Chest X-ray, PA view. Patient: 34 years old, sex F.
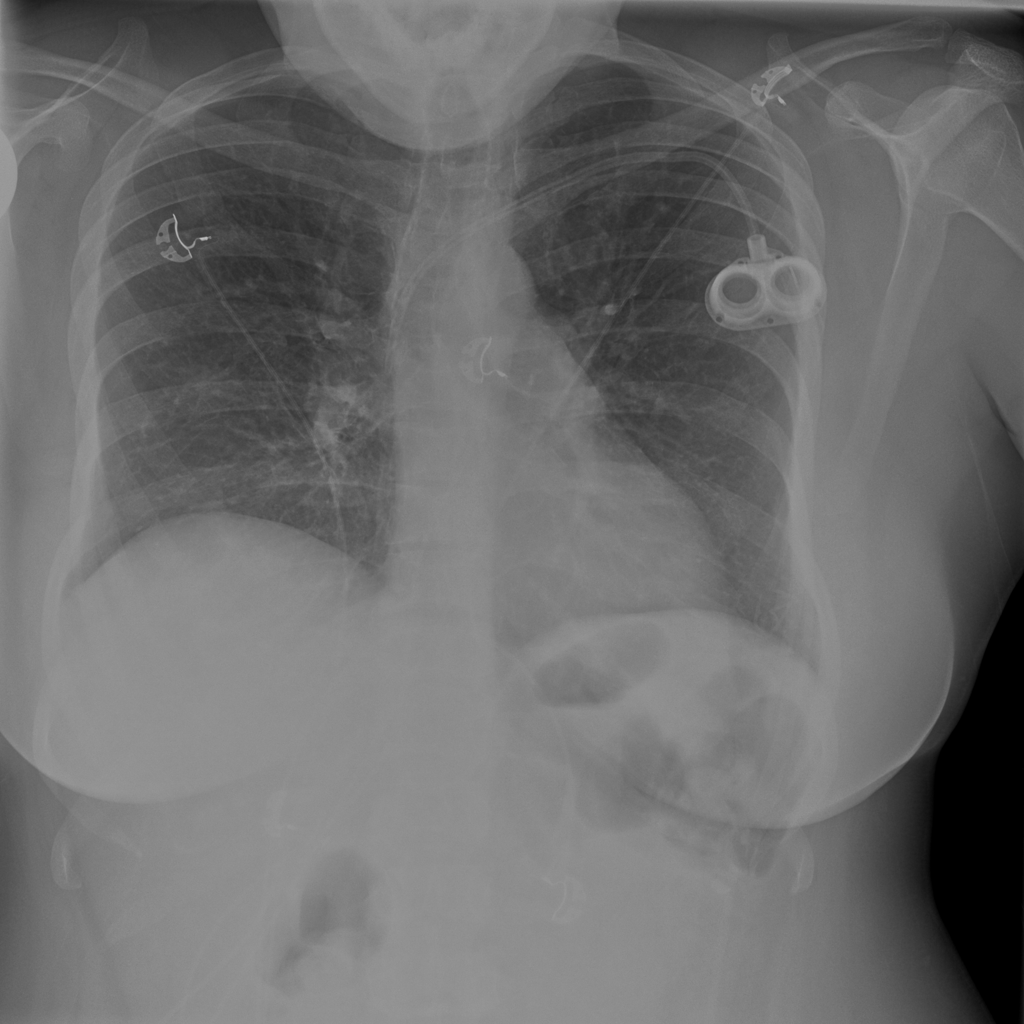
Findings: No Finding